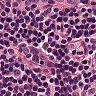
Metastatic tissue present: no